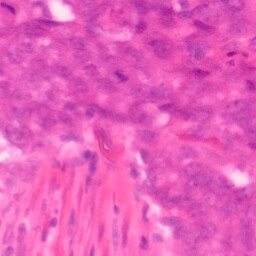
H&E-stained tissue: Colon